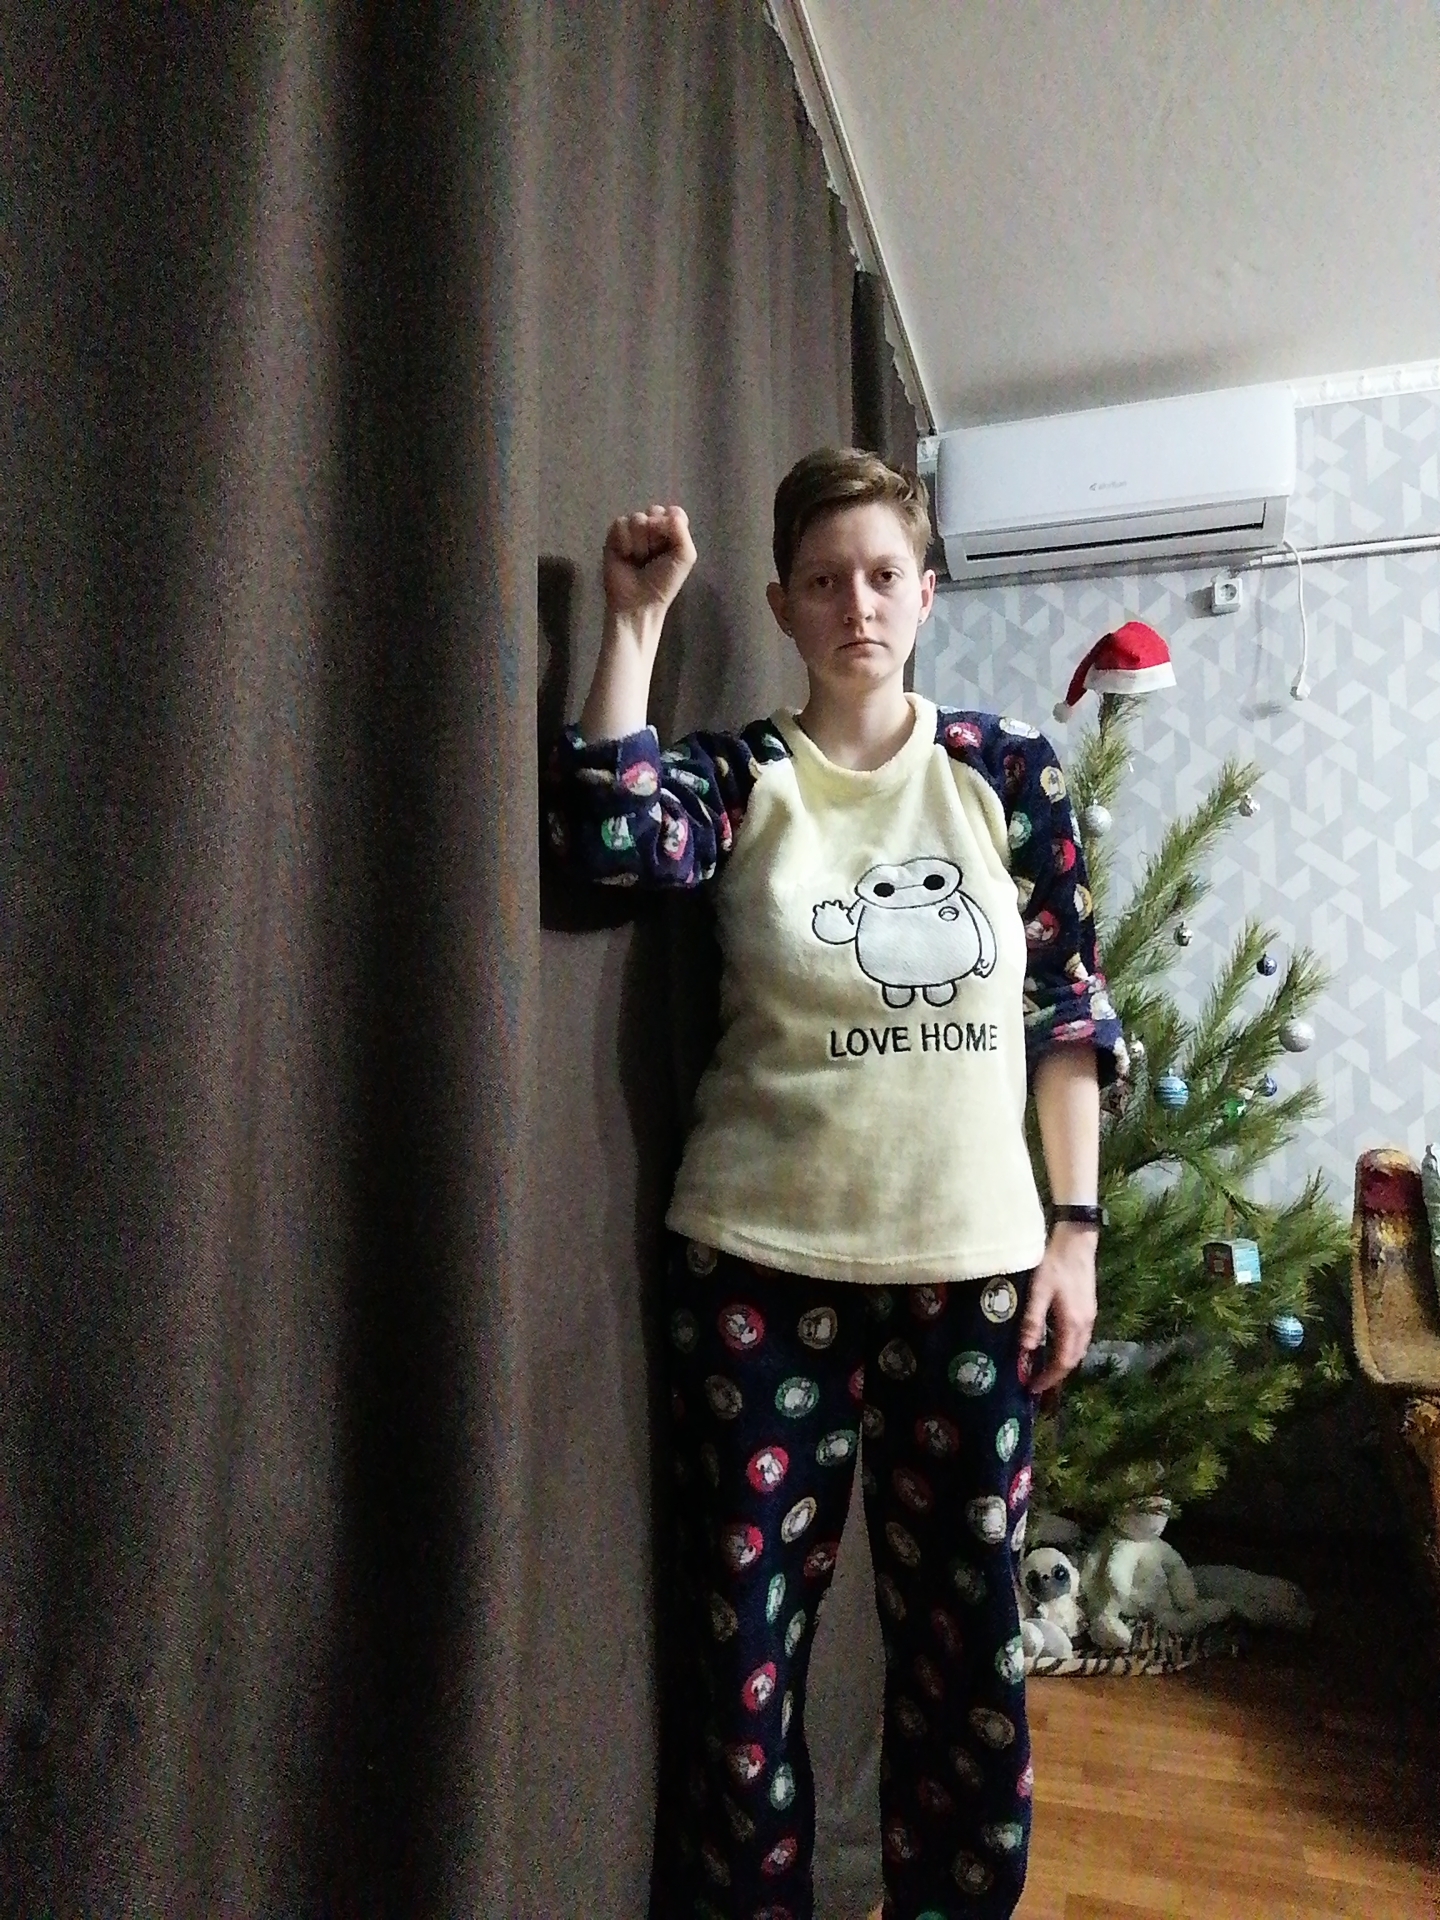
Label: noise